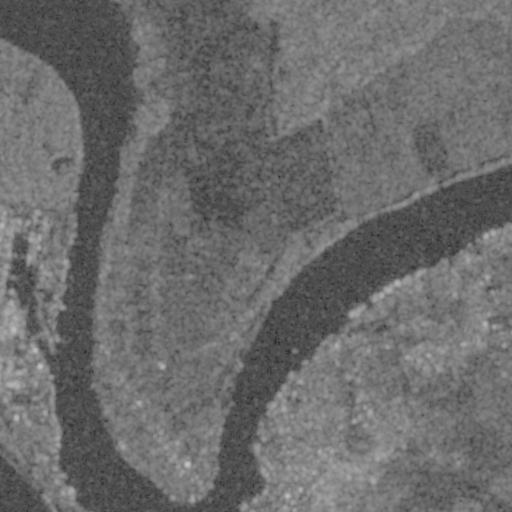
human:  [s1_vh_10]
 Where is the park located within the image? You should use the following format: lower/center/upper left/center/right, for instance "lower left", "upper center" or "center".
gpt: The park is located in the lower right of the image.
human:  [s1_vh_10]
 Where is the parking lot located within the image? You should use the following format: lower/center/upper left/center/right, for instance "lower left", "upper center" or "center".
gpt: The parking lot is located in the lower of the image.
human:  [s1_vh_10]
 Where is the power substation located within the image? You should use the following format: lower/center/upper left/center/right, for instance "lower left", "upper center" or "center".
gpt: The power substation is located in the lower right of the image.
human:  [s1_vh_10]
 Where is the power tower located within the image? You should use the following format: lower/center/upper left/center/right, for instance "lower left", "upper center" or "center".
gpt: There is no power tower in the image.

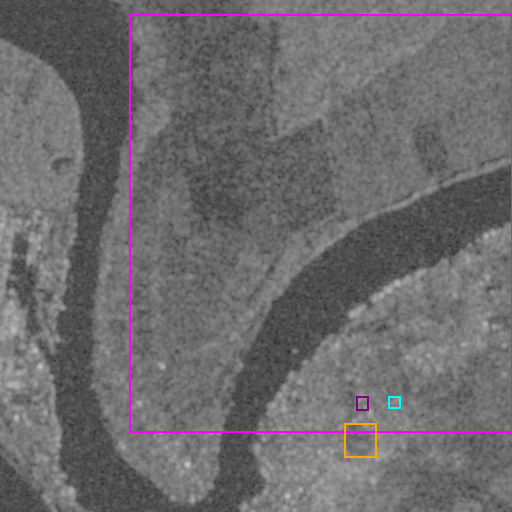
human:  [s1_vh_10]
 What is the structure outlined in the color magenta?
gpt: The structure outlined in magenta is a crop field.
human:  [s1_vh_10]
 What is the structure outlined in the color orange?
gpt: The structure outlined in orange is a park.
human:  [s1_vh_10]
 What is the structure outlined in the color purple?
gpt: The structure outlined in purple is a parking lot.
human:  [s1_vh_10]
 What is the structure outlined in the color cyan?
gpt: The structure outlined in cyan is a power substation.
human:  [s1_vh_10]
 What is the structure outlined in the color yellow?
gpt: There is no yellow outline.